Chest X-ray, PA view. Patient: 69 years old, sex M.
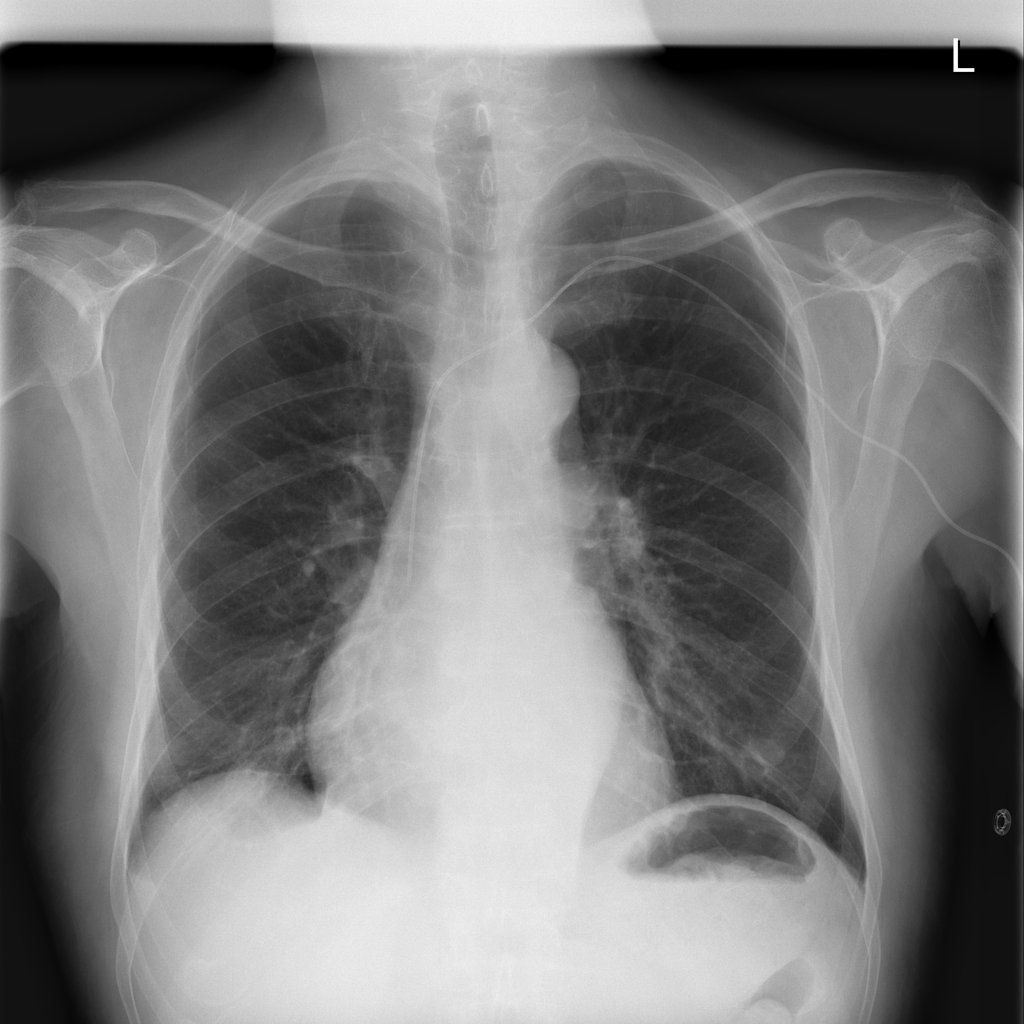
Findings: No Finding